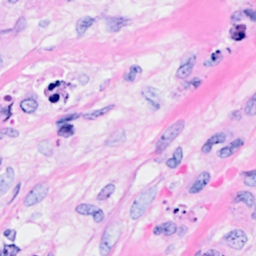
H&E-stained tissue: Breast